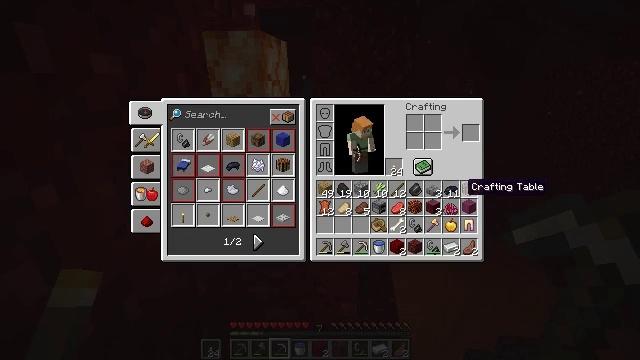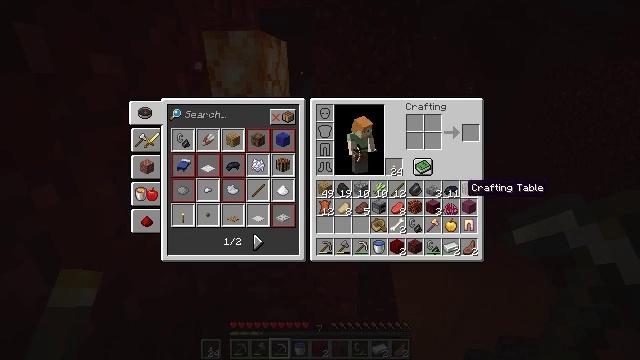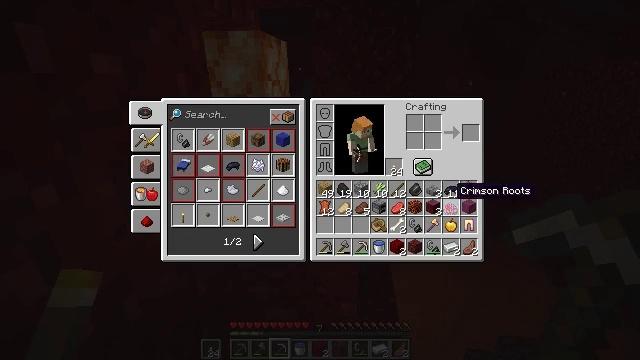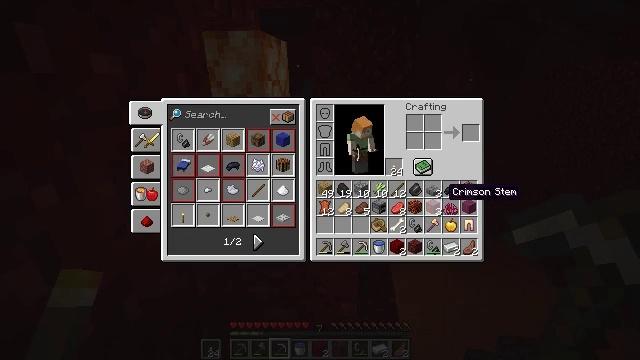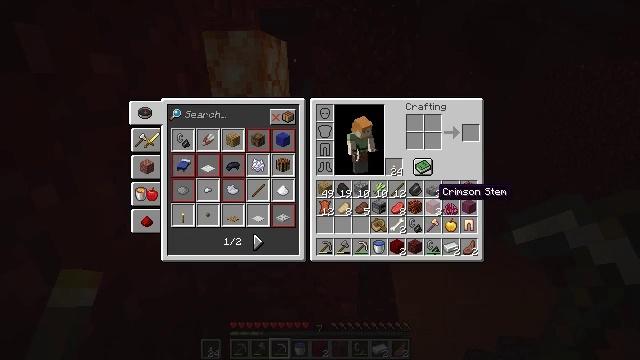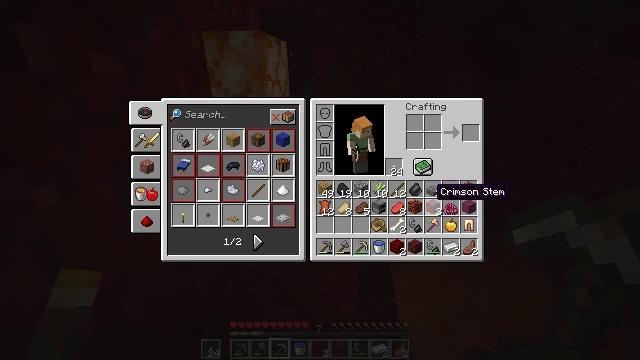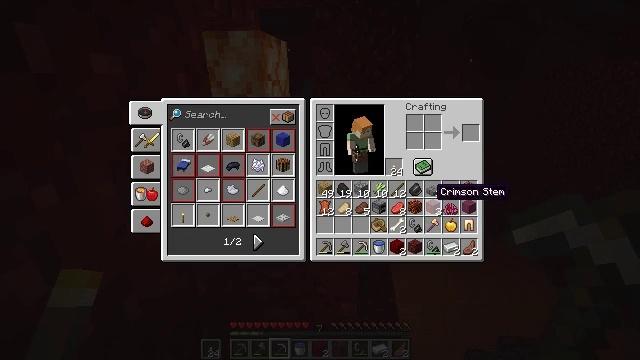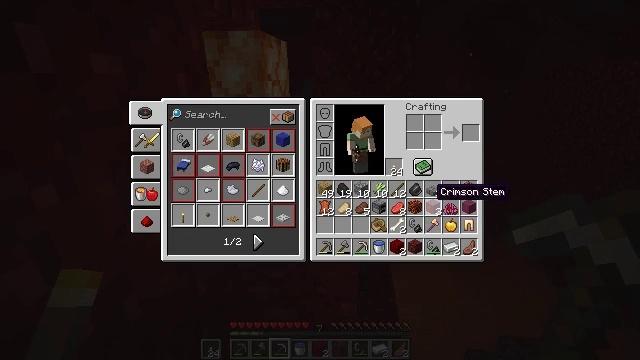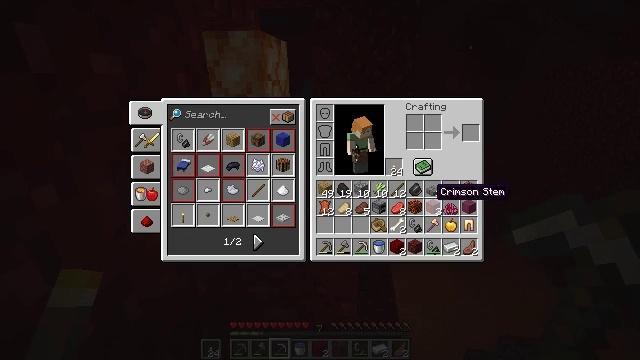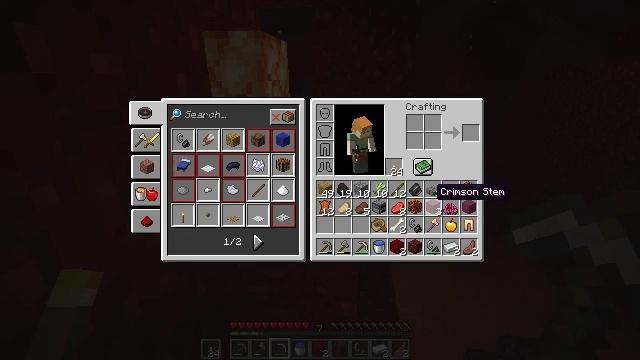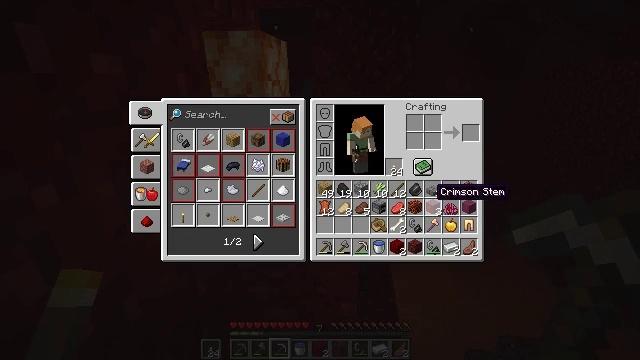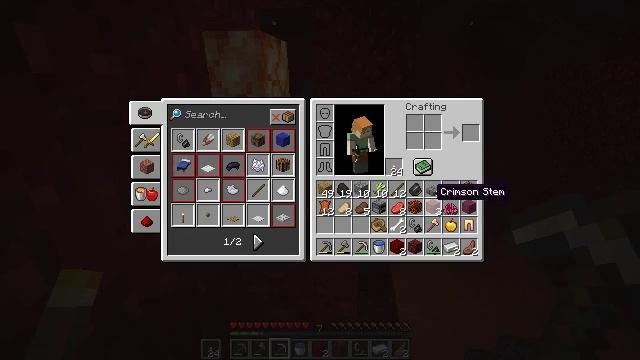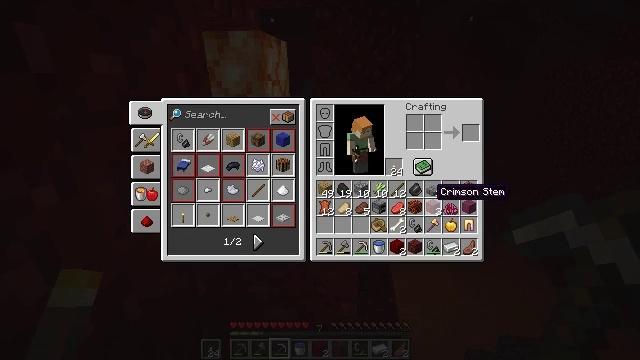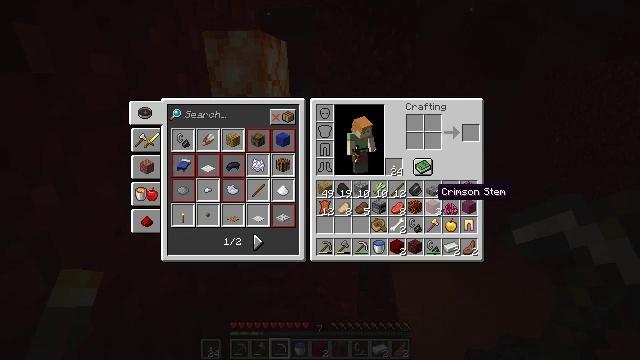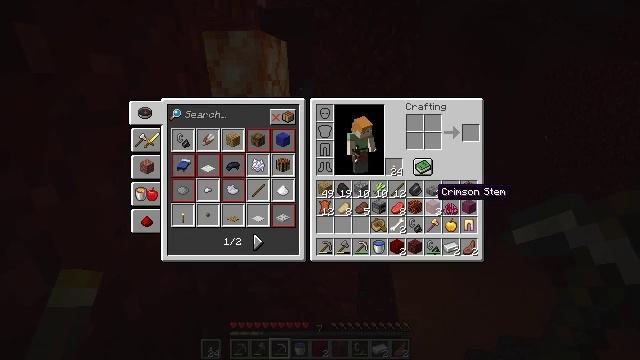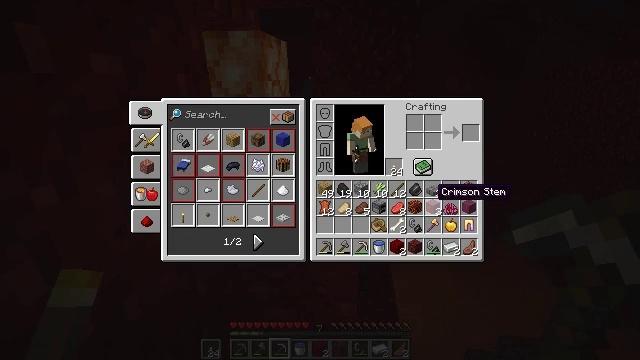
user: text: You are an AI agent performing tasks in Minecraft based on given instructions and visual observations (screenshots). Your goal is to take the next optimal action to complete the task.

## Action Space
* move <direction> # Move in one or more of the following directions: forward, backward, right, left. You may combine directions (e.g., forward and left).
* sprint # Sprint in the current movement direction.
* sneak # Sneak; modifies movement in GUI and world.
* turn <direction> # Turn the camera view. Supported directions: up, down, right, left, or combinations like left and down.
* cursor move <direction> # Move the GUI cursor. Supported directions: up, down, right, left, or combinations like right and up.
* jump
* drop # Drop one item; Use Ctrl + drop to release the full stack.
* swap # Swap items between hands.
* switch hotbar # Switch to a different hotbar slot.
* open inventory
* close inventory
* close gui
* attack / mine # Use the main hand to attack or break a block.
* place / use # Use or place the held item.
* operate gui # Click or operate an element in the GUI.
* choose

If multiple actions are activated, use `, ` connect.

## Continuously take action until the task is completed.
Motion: motion action
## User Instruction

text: Gather shroomlight from the nether.
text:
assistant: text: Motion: no_op
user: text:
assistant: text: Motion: cursor move left
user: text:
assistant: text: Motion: cursor move left
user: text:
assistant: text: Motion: cursor move left
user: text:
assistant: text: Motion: no_op
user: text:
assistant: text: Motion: no_op
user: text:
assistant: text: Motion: no_op
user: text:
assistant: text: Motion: no_op
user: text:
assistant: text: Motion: no_op
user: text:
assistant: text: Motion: no_op
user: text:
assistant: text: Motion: no_op
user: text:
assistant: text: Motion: no_op
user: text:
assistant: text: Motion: no_op
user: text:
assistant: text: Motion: no_op
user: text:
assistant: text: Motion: no_op
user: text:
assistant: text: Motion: no_op
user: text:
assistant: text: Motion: no_op
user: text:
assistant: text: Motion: no_op
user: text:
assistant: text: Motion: no_op
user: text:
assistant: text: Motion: no_op
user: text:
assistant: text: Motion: no_op
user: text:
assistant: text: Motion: no_op
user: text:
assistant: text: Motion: no_op
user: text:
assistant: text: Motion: no_op
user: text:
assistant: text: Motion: no_op
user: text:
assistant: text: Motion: no_op
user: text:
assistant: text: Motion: no_op
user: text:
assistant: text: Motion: no_op
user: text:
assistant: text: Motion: no_op
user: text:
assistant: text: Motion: cursor move right